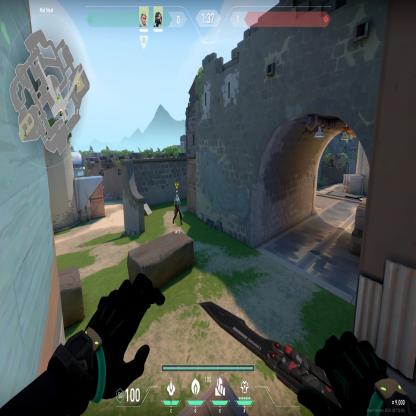
Label: teammate